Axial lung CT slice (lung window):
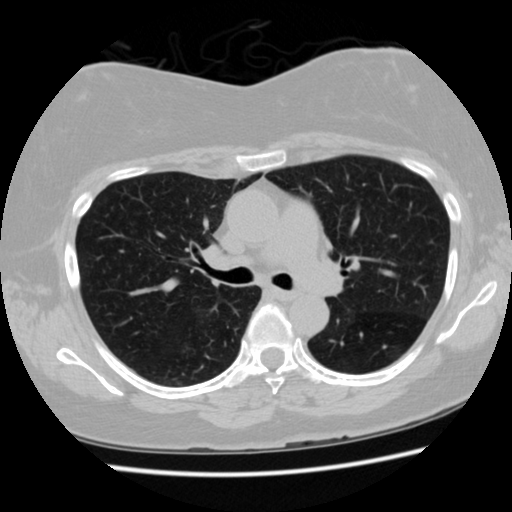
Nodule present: no